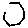
Label: hexagon